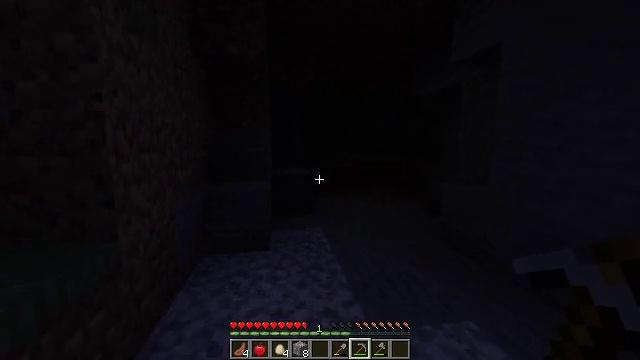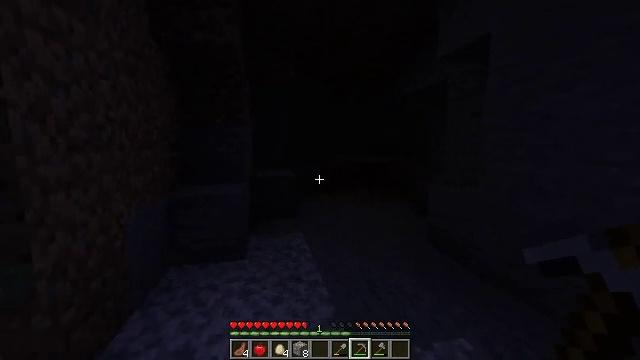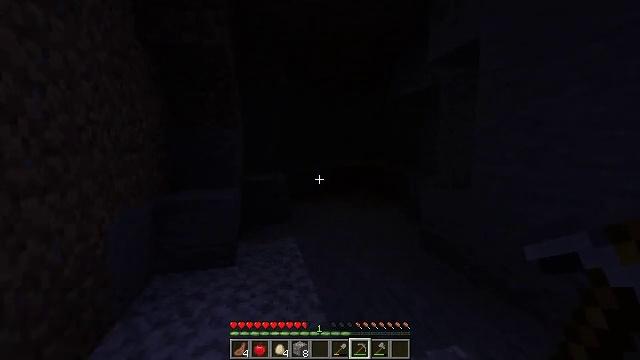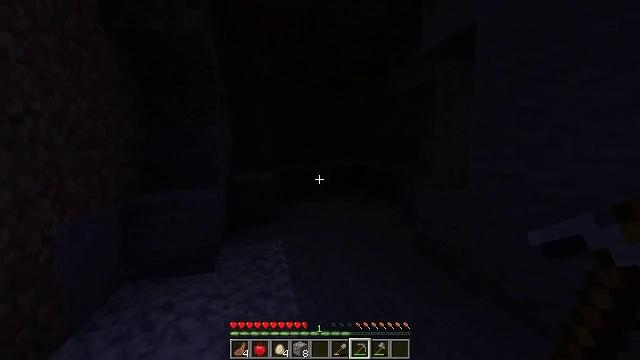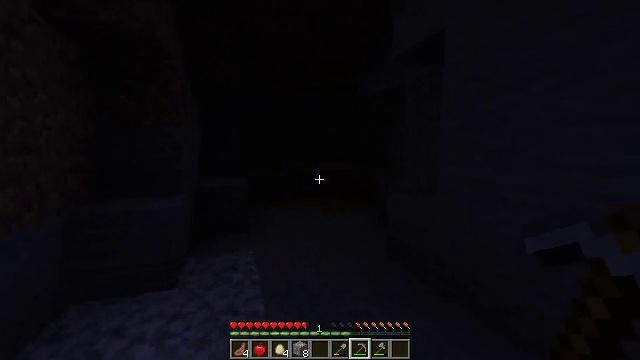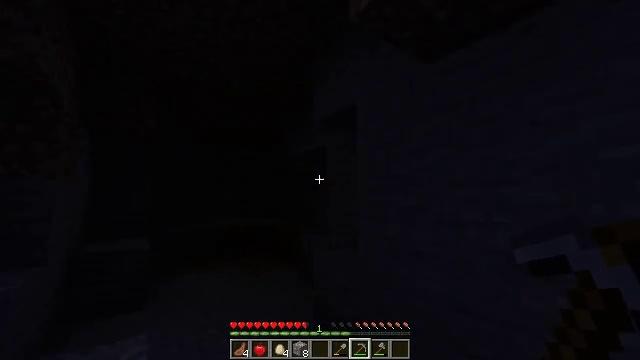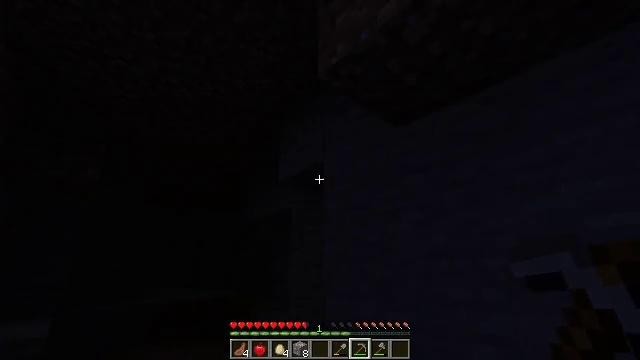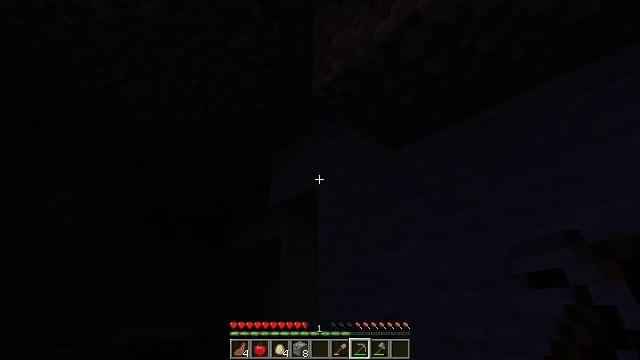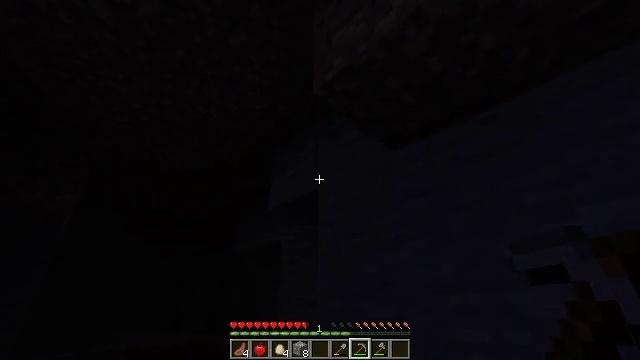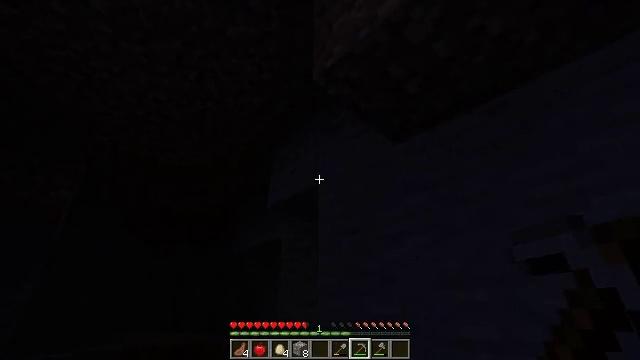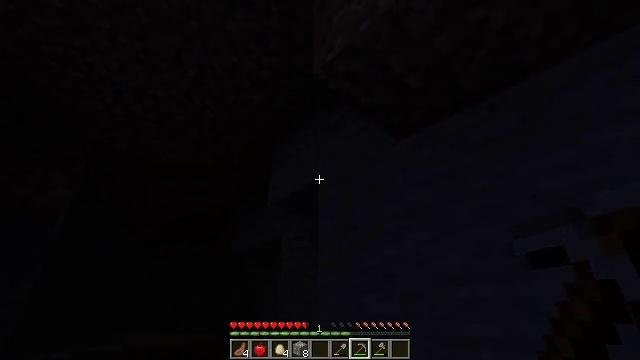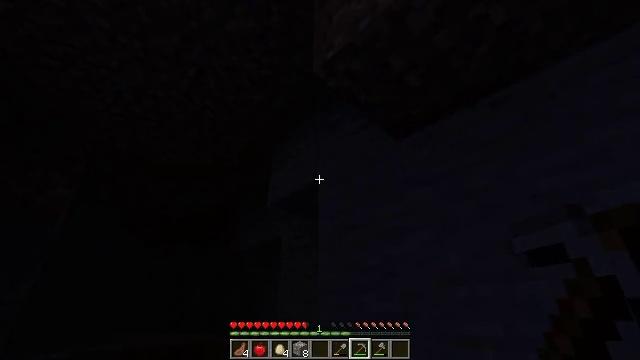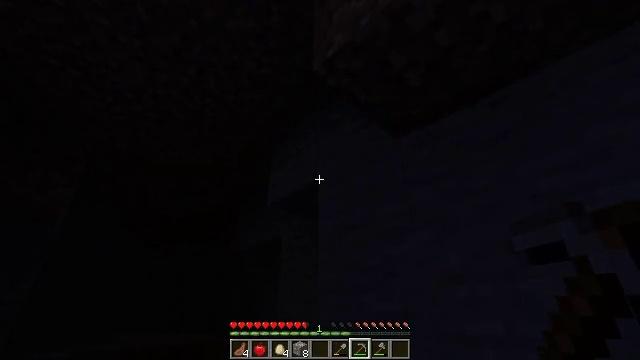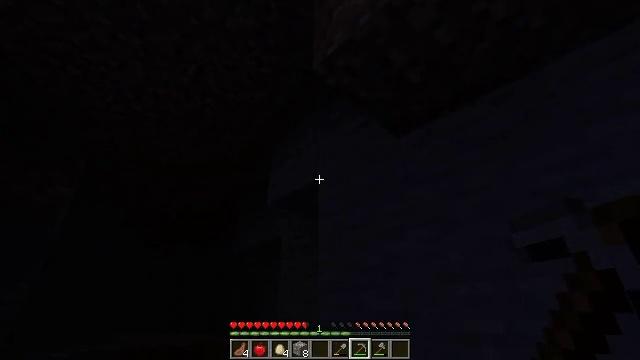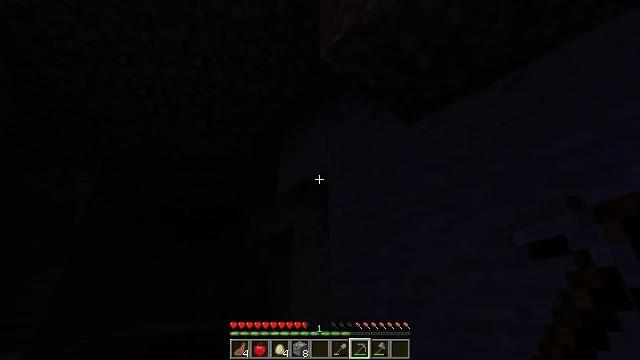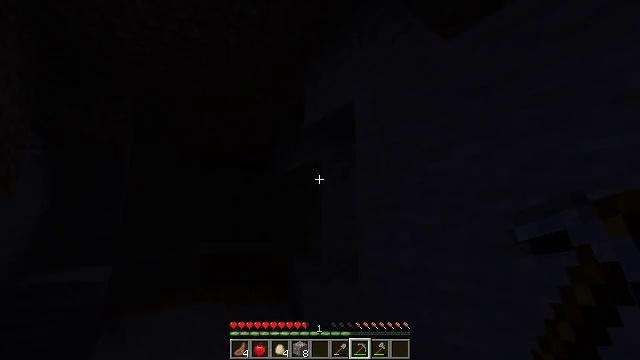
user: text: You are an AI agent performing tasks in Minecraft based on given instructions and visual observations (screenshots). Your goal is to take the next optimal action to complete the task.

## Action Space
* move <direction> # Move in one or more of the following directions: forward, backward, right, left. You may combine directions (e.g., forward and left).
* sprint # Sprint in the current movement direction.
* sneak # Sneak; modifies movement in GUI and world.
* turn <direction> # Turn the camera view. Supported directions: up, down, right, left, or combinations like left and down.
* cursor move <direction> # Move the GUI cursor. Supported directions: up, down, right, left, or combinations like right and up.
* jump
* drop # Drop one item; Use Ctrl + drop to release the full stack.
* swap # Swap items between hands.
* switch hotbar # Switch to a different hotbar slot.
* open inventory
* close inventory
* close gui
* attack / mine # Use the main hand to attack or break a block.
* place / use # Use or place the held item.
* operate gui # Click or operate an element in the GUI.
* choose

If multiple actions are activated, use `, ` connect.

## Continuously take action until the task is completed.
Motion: motion action
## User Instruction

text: Remove birch leaves from trees.
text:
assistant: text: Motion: move forward and move right, turn right
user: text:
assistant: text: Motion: move forward and move right, turn right
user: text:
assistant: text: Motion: move forward and move right
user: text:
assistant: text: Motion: move forward, turn right
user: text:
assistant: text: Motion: move forward, turn right and up
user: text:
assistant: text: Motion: move forward, turn right and up
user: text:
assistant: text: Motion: turn right and up
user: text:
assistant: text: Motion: no_op
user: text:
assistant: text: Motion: no_op
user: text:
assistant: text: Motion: no_op
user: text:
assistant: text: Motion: no_op
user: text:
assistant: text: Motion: no_op
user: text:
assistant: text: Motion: no_op
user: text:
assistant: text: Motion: turn left and down
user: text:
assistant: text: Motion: turn left and down
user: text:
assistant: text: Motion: turn left and down
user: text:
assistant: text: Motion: turn left and down
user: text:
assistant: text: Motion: move forward and move left
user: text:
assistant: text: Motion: move forward and move left
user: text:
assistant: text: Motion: move forward and move left
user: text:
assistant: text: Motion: move forward
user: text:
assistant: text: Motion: move forward
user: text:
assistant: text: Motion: move forward
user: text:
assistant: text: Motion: move forward
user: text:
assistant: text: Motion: move forward
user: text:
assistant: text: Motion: move forward and move left
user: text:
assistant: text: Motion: move forward and move left
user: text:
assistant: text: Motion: move forward and move left
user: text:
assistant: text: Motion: move forward
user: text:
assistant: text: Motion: move forward